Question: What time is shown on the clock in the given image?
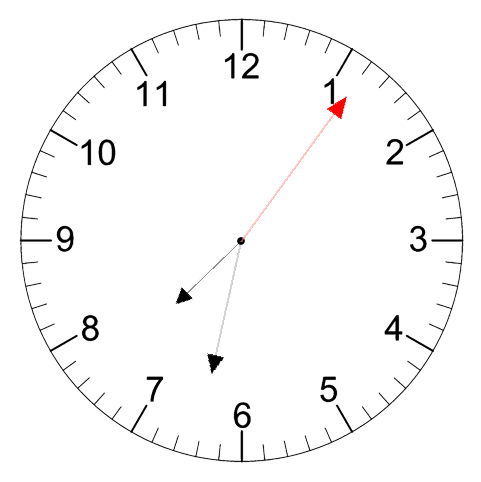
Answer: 07:32:06